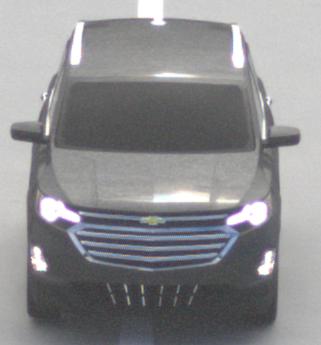
Make: Chevrolet
Model: Equinox
Detailed model: Gen. 2
Model produced from: 2015
Model produced until: 2017
Doors: 5
Color: gray
Road condition: dry road
Daytime: midday
Contrast: medium contrast